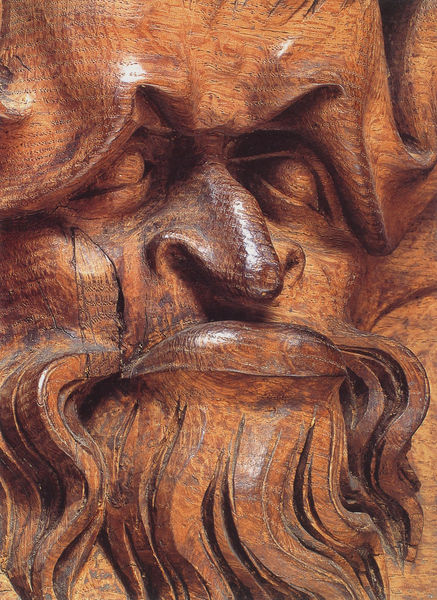
Titel: Kölner Dom, Chorgestühl
Standort: Köln, Dom (EU - D - NRW)
Schlagwörter: mann, ausschnitt, braun, holz, mund, nase, stirn, hochformat, bart, augen, bärtig, gesicht, vollbart, auge, figur, haare, augenbrauen, lippe, lippen, skulptur, wellen, karikatur, detail, wange, geschlossen, foto, maske, hakennase, nasenlöcher, schnitzerei, photo, satyr, eiche, unterlippe, geschnitzt, schnizerei, hackennase, holzschnitzerei, holzstruktur, lippeaugen, wellenbart